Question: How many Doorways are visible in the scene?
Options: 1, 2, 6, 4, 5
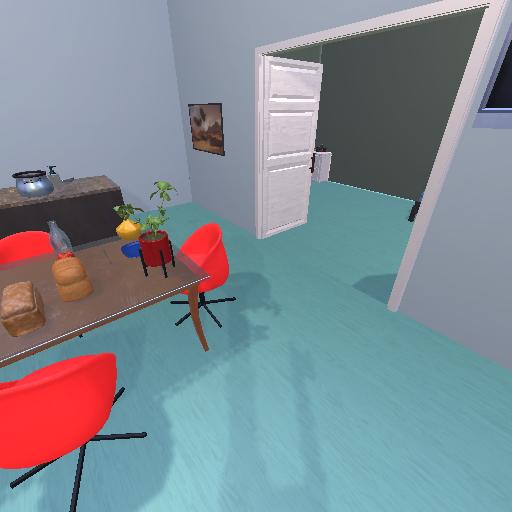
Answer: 1